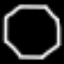
Label: octagon